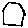
Label: hexagon